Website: lowes
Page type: account-selection
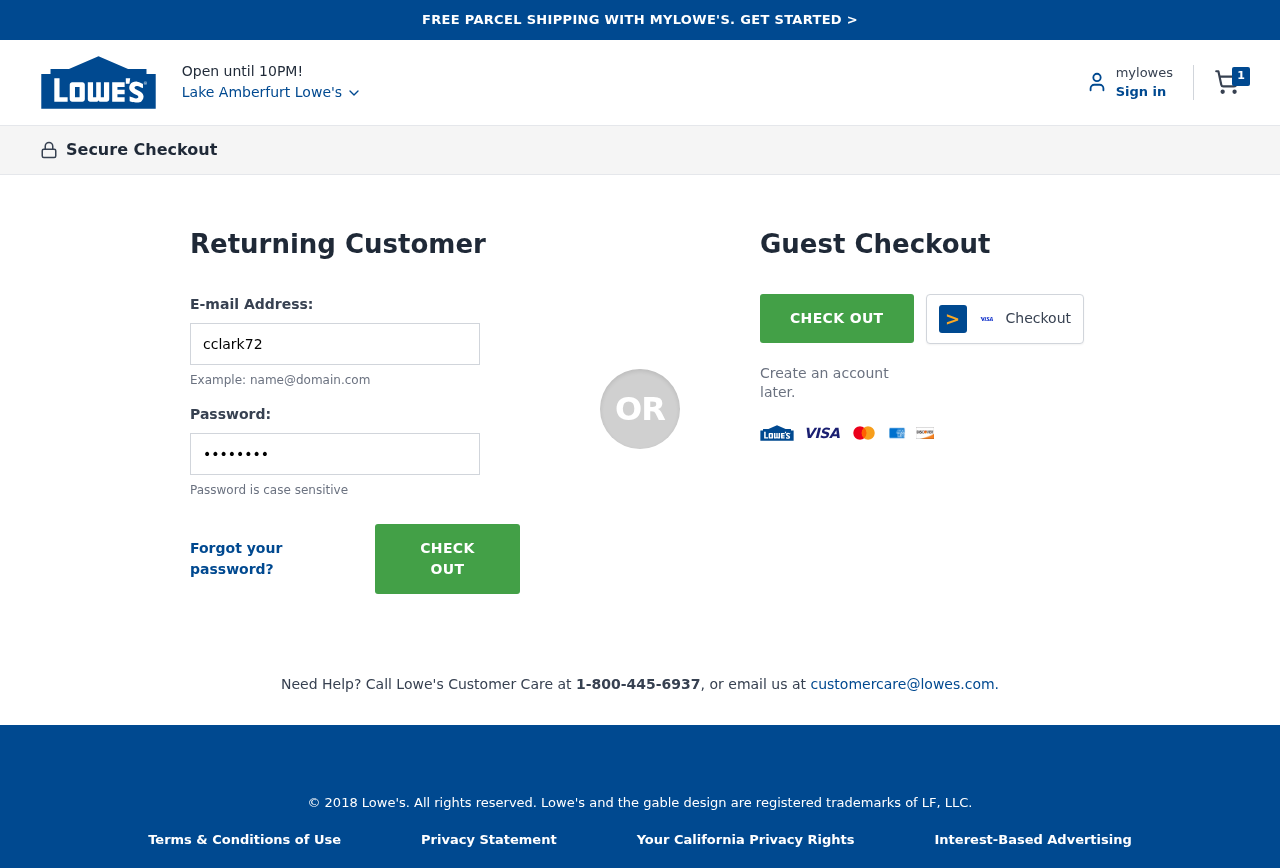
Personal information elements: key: PII_CITY
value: Lake Amberfurt Lowe's
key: PII_LOGIN_USERNAME
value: cclark72
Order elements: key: ORDER_NUM_ITEMS
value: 1